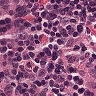
Metastatic tissue present: no